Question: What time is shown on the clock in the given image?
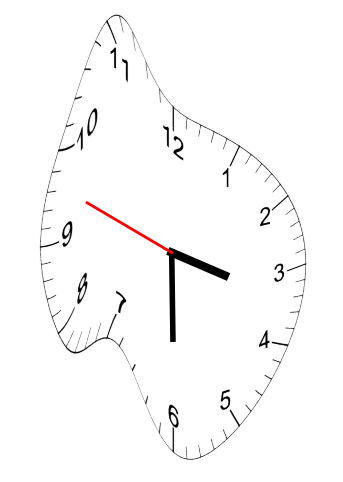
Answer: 03:29:48